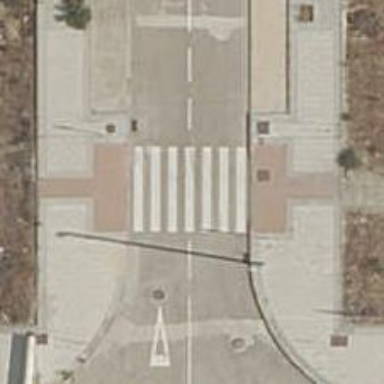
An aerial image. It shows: Unmarked crossing with zebra crossing reference.